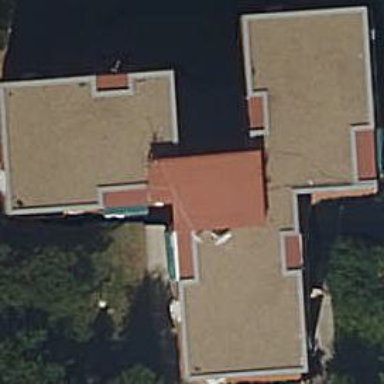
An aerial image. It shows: Image showing building with apartments.